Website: apple
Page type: address-validator
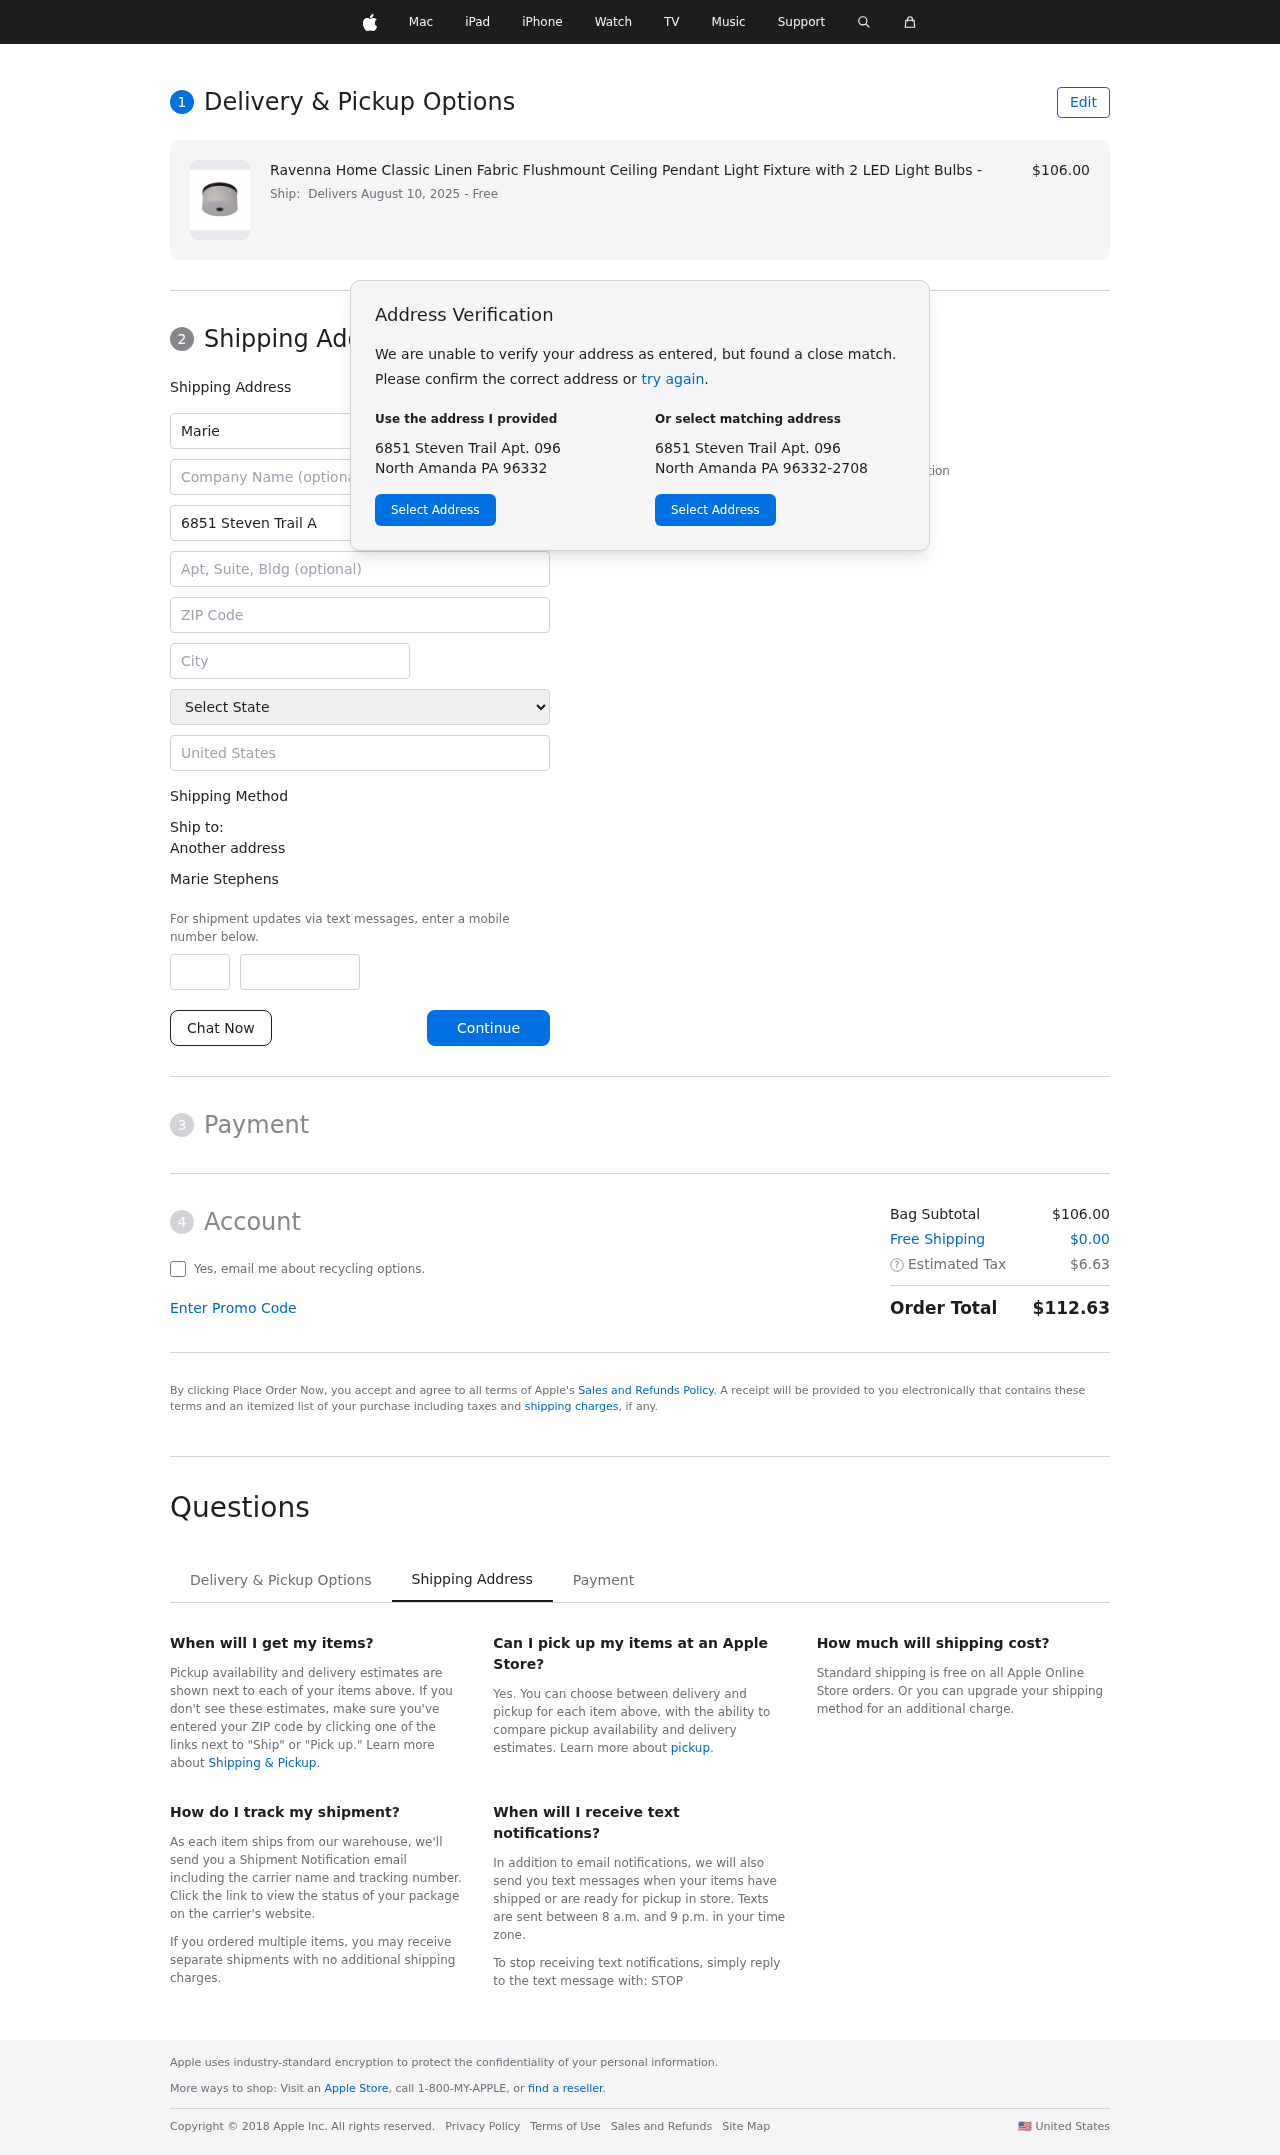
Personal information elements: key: PII_CITY
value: North Amanda
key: PII_COUNTRY
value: United States
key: PII_FIRSTNAME
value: Marie
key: PII_FULLNAME
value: Marie Stephens
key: PII_LASTNAME
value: Stephens
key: PII_PHONE_AREA
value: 885
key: PII_PHONE_SUFFIX
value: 3133
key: PII_POSTCODE
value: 96332
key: PII_STATE
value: Pennsylvania
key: PII_STREET
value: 6851 Steven Trail Apt. 096
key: PII_CITY_STATE_ZIP
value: North Amanda PA 96332
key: PII_STATE_ABBR
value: PA
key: PII_POSTCODE_FULL
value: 96332
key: PII_POSTCODE_NUMERIC
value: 96332
Product elements: key: PRODUCT1_NAME
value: Ravenna Home Classic Linen Fabric Flushmount Ceiling Pendant Light Fixture with 2 LED Light Bulbs -
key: PRODUCT1_PRICE
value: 106
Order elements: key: ORDER_DELIVERY_DATE
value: Delivers August 10, 2025
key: ORDER_SUBTOTAL
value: $106.00
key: ORDER_SHIPPING_COST
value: $0.00
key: ORDER_TAX
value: $6.63
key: ORDER_TOTAL
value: $112.63